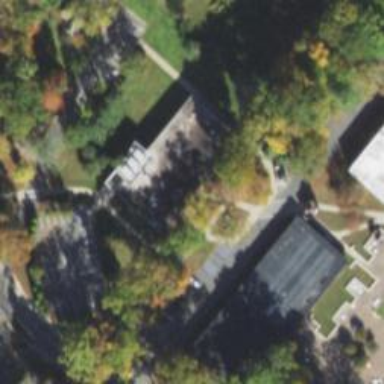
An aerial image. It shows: University building.